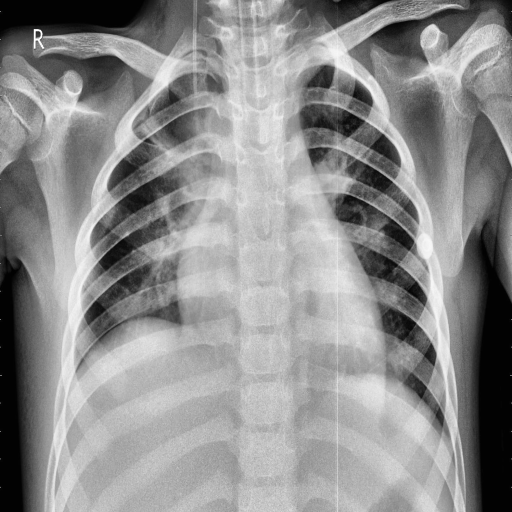
Finding: PNEUMONIA